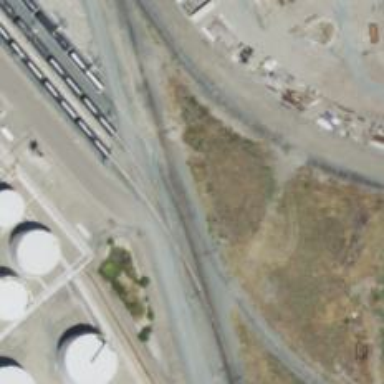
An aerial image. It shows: Rail spur service.